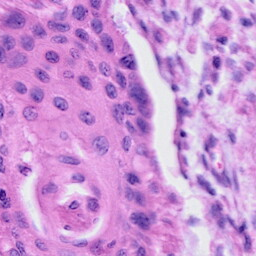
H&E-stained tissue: Cervix